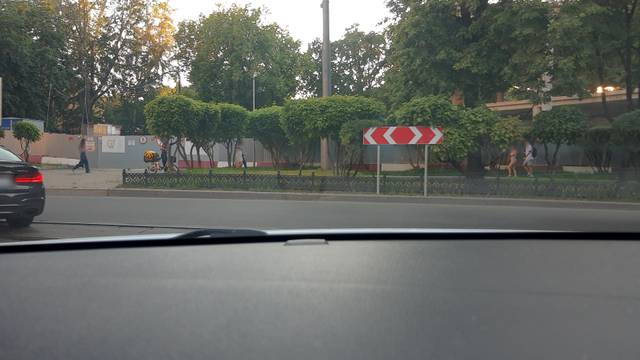
Region: Russia
Coordinates: 55.712, 37.607